Interaction volume radius: 5 \u00c5
Interaction volume height: 10 \u00c5
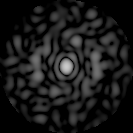
Disorder parameter: 0.877